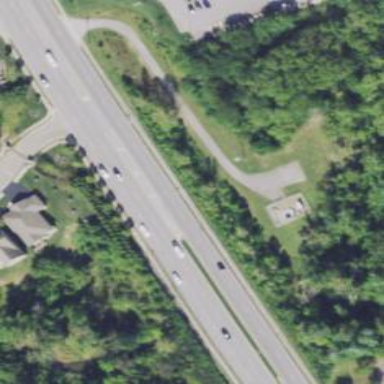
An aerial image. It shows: Trunk highway.